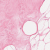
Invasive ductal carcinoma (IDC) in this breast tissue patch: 0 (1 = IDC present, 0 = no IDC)